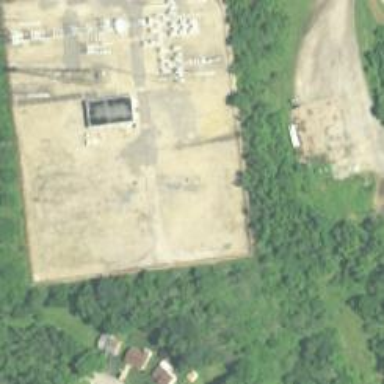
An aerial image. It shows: Distribution substation surrounded by fence.